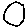
Label: circle